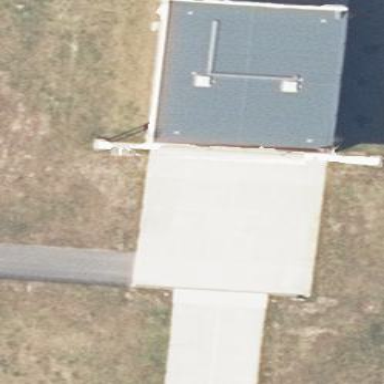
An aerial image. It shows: Hangar building.